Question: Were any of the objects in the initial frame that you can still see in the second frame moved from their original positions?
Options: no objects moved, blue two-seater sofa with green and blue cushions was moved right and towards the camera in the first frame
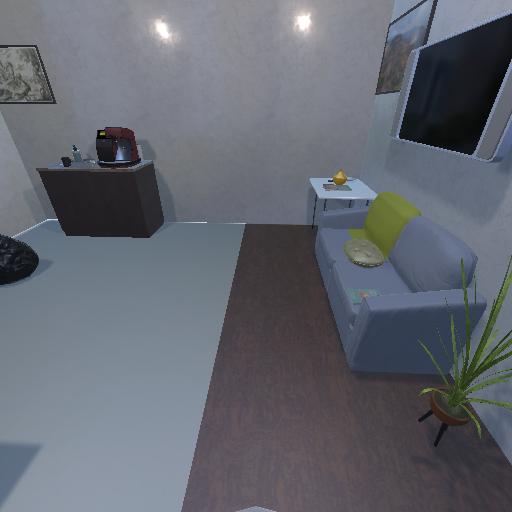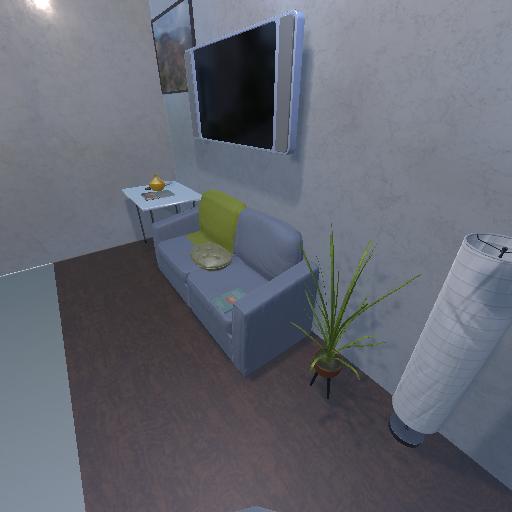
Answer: no objects moved